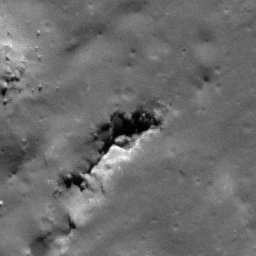
Pit: Copernicus 20
Host crater: Copernicus
Host type: impact_melt
Lunar coordinates: latitude 10.352, longitude 339.735